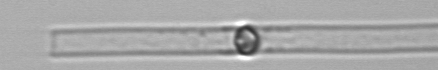
Label: Dactyliosolen_blavyanus